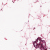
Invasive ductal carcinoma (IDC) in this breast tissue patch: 0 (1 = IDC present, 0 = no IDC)